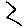
Label: zigzag